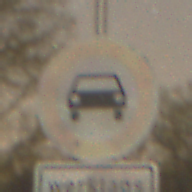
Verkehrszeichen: VerbotKraftwagen
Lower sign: ZeitangabenMitBeschraenkungAufWochentage7
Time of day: Night
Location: Outdoor (Nature)
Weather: Clear
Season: NotSpecified
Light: Natural